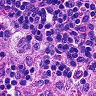
Metastatic tissue present: no